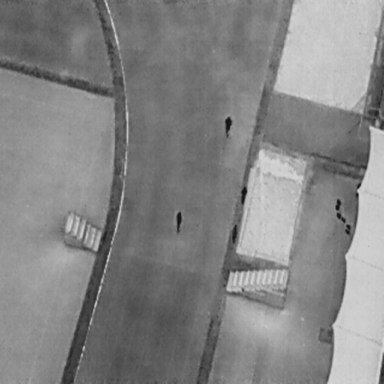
There are four People in the infrared image.